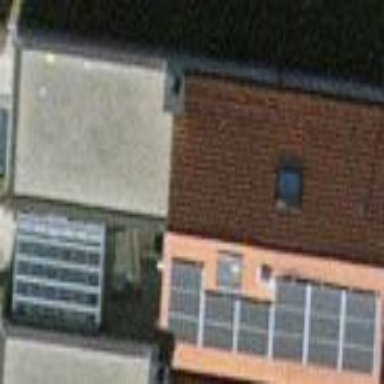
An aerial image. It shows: Terrace building with gabled tile roof.